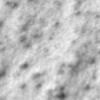
Label: no_change